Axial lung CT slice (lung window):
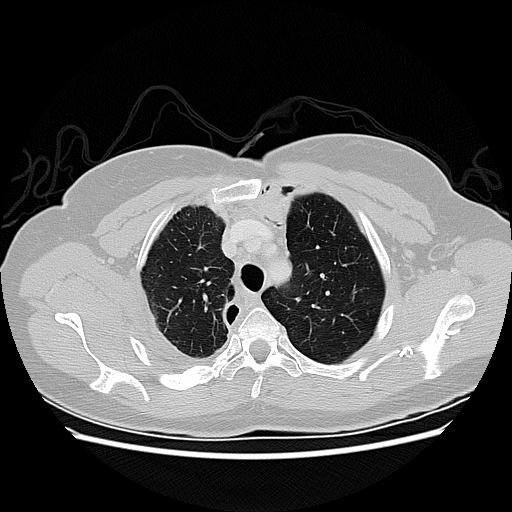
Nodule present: no